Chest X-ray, AP view. Patient: 67 years old, sex F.
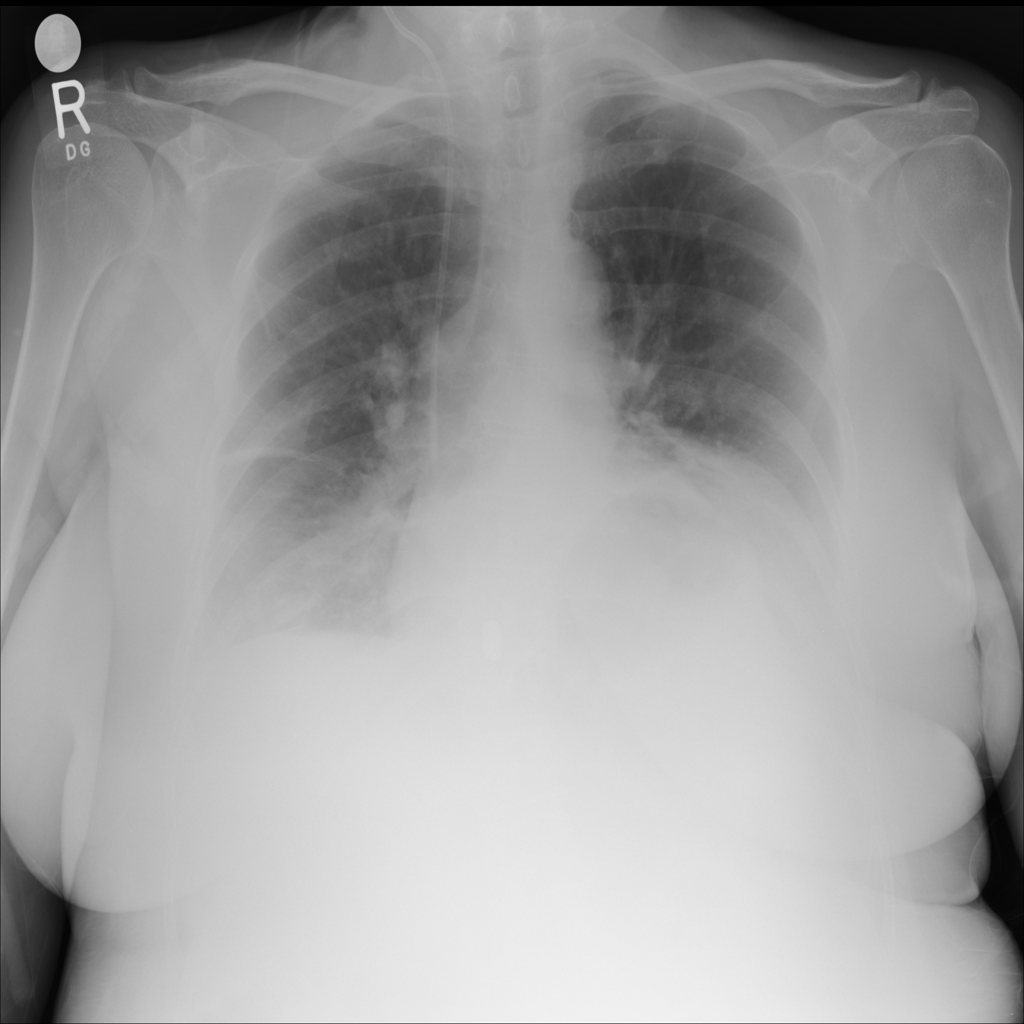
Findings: Atelectasis